Field crop: maize
Growth stage: 2
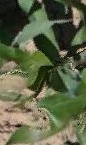
Species: maize